Question: I am trying to search Date field in CGridView data, I could not get the searched values in grid for the given date.
My Model Search(),
'''
public function search()
{
// @todo Please modify the following code to remove attributes that should not be searched.
$criteria=new CDbCriteria;
$criteria->compare('crm_base_contact_id',$this->crm_base_contact_id);
$criteria->compare('name',$this->name,true);
$criteria->compare('created',$this->created);
$criteria->compare('createdby',$this->createdby,true);
$criteria->compare('description',$this->description);
$criteria->compare('is_active',$this->is_active);
return new CActiveDataProvider($this, array(
'criteria'=>$criteria,
));
}
'''
My Grid View for CJuiDatePicker,
'''
<?php $this->widget('zii.widgets.grid.CGridView', array(
'id'=>'basecontact-grid',
'dataProvider'=>$model->search(),
//'filter'=>$model,
'columns'=>array(
array('class'=>'CButtonColumn',),
'name',
'crm_base_contact_id',
array(
'name'=>'is_active',
'filter'=>CHtml::dropDownList('Event[is_active]', '',
array(
''=>'',
'1'=>'Y',
'0'=>'N',
)
),
'value' =>'($data->is_active==1)?"Y":"N"',
),
array( 'name'=>'created',
'header'=>'created',
'value' => '$data->createdDate',),
'createdby',
'description',
),
)); ?>
'''
createdDate() in Model to format date like "dd/mm/yyyy",
'''
function getCreatedDate()
{
if ($this->created === null || $this->created === ('0000-00-00 00:00:00'))
return "";
return Yii::app()->dateFormatter->format("d/M/y", $this->created);
}
'''

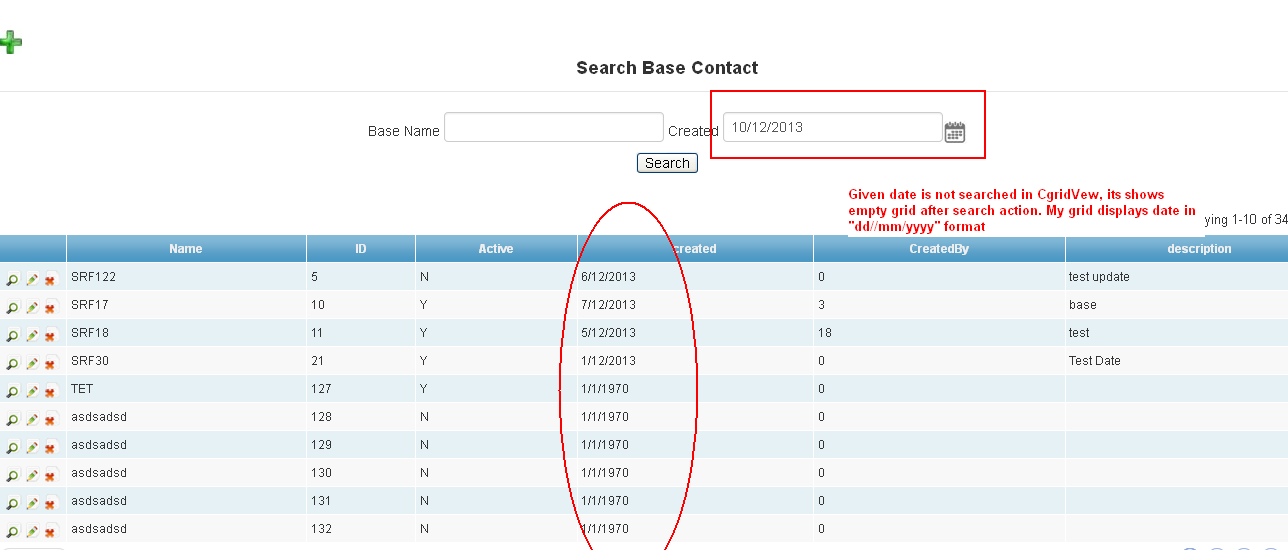
Answer: how about this?
'''
$Date = date("Y-m-d",strtotime($this->created)); // get proper Y-m-d
$startOfDay = $Date . ' 00:00:00'; // from start of the day
$endOfDay = $Date . ' 23:59:59'; // until end of the day
// the rows between these
$criteria->addBetweenCondition('created', strtorime($startOfDay) , strtotime(endOfDay) );
'''